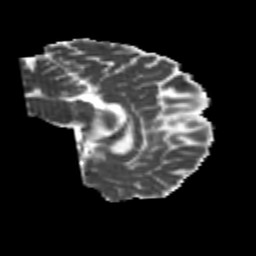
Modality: MD
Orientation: sagittal
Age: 26
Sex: male
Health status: healthy
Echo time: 0.074 s